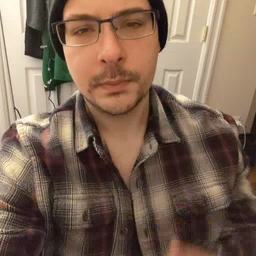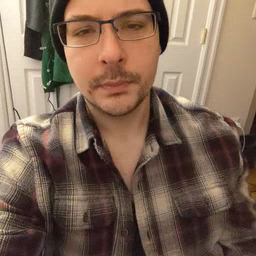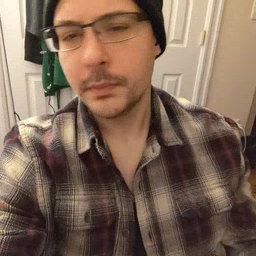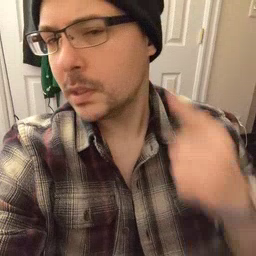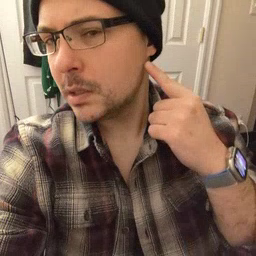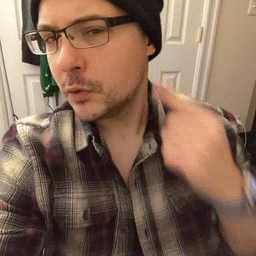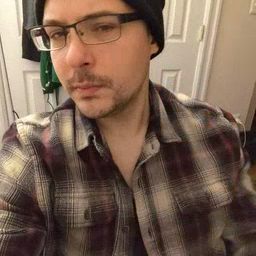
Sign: ear